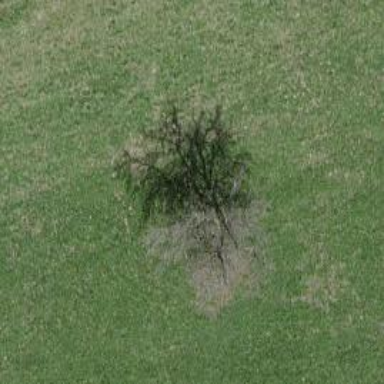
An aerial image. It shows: Beautiful tree in nature.